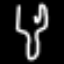
Label: fork